Question: Seeking to match heading style in attached image using CSS on H1 that has a background color.
When using transparent properties on border the edges become very jagged with the obtuse angle.
Codepen: <URL>
HTML:
'''
<div class="big-bg"></div>
<div class="section">
<h2 class="ribbon">Header Title</h2>
<p>PLACEHOLDER lorem ipsum dolor sit amet, consectetur adipiscing elit. Nunc vitae sapien et quam commodo gravida sed eu nisi. Pellentesque a dui est. Nulla imperdiet nibh quis sem condimentum laoreet. Aliquam vel nisi posuere, mollis erat ut, mattis elit. Aenean tristique a magna ac tristique. Ut malesuada lorem nec elit pulvinar rutrum. Sed scelerisque dui id dui aliquam elementum at eget quam. Nunc ultricies leo orci, eu pharetra tellus molestie vitae. Quisque ultricies augue purus, ac scelerisque nulla luctus non.
Sed pretium, risus nec aliquam aliquam, arcu tellus fermentum justo, in cursus orci massa imperdiet magna. Suspendisse risus augue, mollis non lacus ut, hendrerit venenatis risus. Mauris pulvinar turpis id sem venenatis scelerisque a vitae ipsum. Aliquam non tortor imperdiet, auctor nulla id, tristique nunc. Nunc pretium ornare erat, vitae dictum odio viverra vel. Aliquam consequat nunc tellus. Curabitur et volutpat massa. Praesent placerat nec velit et tincidunt. Sed purus lacus, vulputate vel est ut, viverra suscipit justo. Aenean a efficitur magna, in pharetra nulla. Sed massa tortor, blandit id eros eu, malesuada iaculis magna.</p>
</div>
'''
SCSS:
'''
// Colors
$color-bg-body: #f0fcff;
$color-primary: #1f355e;
// Initial Styles
body{ background: $color-bg-body; max-width: 200em; padding: 0 15%; margin: 0 auto; text-align: center; }
.big-bg{
background:url(http://www.thewallpapers.org/photo/22244/Forrest-Green-Nature.jpg);
width: 100%;
height: 600px;
}
a{ color: $color-primary; text-decoration: none; transition: 0.2s ease color;
&:hover{ color: darken($color-primary, 15%); }
}
p, li{ color: rgba(black, 0.6); line-height: 1.5em; }
ul{ text-align: left; }
.ribbon{
// Ribbon Variables
$ribbon-height: 2.8125em;
$ribbon-width: 24em;
position: relative;
max-width: $ribbon-width;
margin: -1.4em auto 2em;
height: $ribbon-height; line-height: $ribbon-height;
background: $color-primary;
color: #fff;
text:{
align: center;
transform: uppercase;
}
font:{
weight: normal;
size: 1.2em;
}
// Ribbon Triangles
&:before,
&:after{
content: '';
display: block;
width: 0; height: 0;
position: absolute;
top: 0;
border-top: solid $ribbon-height/2 transparent;
border-bottom: solid $ribbon-height/2 transparent;
}
&:before{
left: 0;
border-left: solid $ribbon-height/4 $color-bg-body;
}
&:after{
right: 0;
border-right: solid $ribbon-height/4 $color-bg-body;
}
}
'''

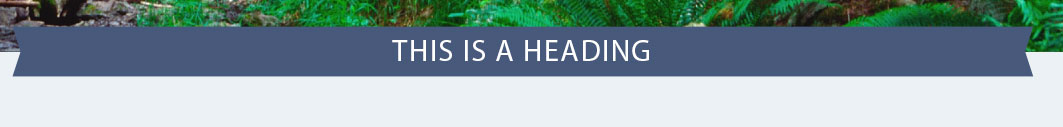
Answer: The easiest way to do that is to use a single element with Pseudo elements and transform
'''
body{height: 100vh;text-align: center; transition: background.3s ease}
body:hover{background: red}
.ribbon{
position: relative;
background: #333;
display: inline-block;
width: 480px;
height: 80px;
line-height: 80px;
color:white;
z-index: 1
}
.ribbon:before, .ribbon:after{
content: '';
position: absolute;
background: #333;
width: 100%;
z-index: -1;
height: 100%;
}
.ribbon:before{
left: 0;
transform: skew(32deg);
}
.ribbon:after{
right: 0;
transform: skew(-32deg);
}
'''
'''
<h2 class="ribbon">Header Title</h2>
'''